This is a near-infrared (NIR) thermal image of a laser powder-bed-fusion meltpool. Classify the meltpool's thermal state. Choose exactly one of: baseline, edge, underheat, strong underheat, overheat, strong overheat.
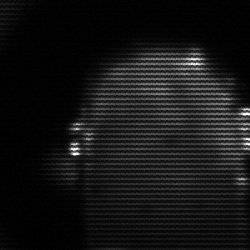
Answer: baseline